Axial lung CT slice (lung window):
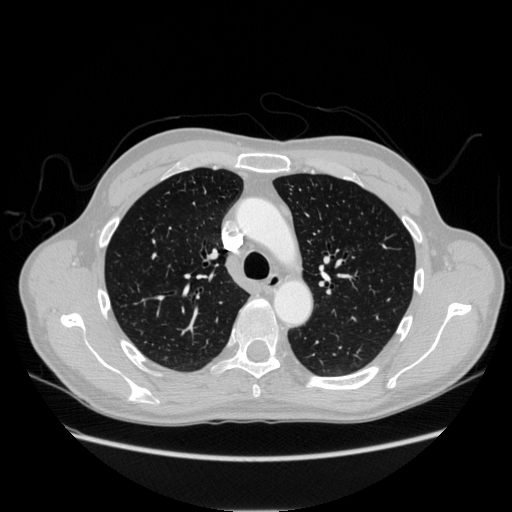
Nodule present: no